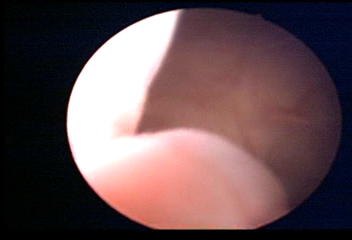
Modality: WLC
Class: Normal mucosa
Bladder cancer association: No